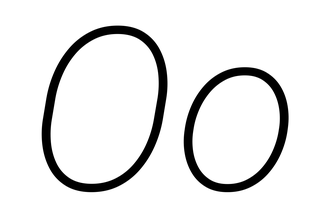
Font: Roboto-Italic_ExtraLight_Italic